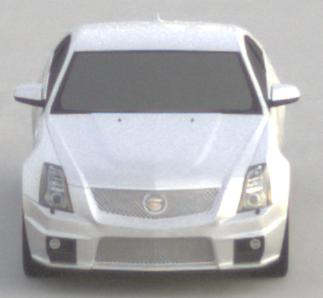
Make: Cadillac
Model: CTS-V
Detailed model: CTS-V (II) Limousine
Model produced from: 2008/11
Model produced until: 2010/12
Doors: 4
Color: white
Road condition: dry road
Daytime: sunrise or sunset
Contrast: low contrast